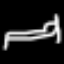
Label: bed